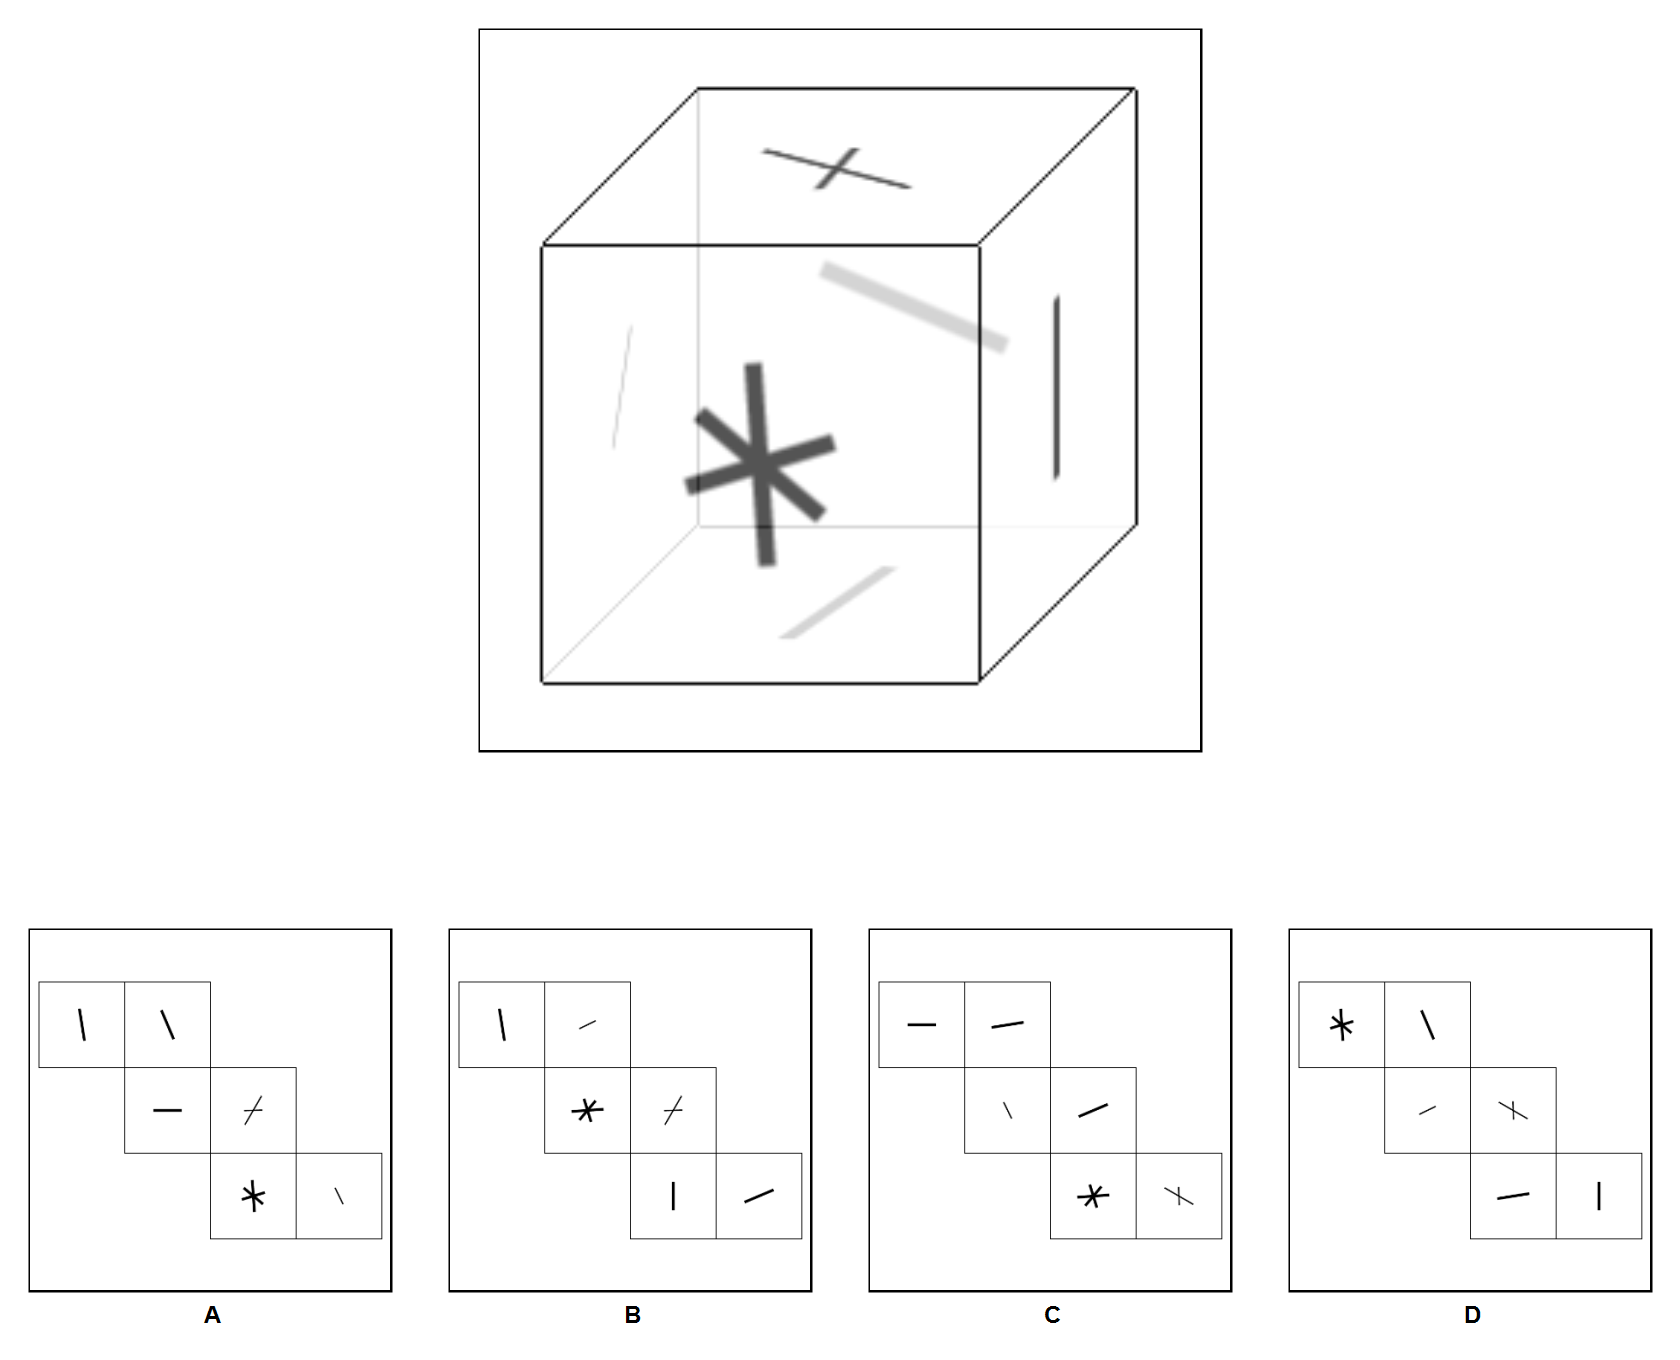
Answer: B